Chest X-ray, PA view. Patient: 50 years old, sex M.
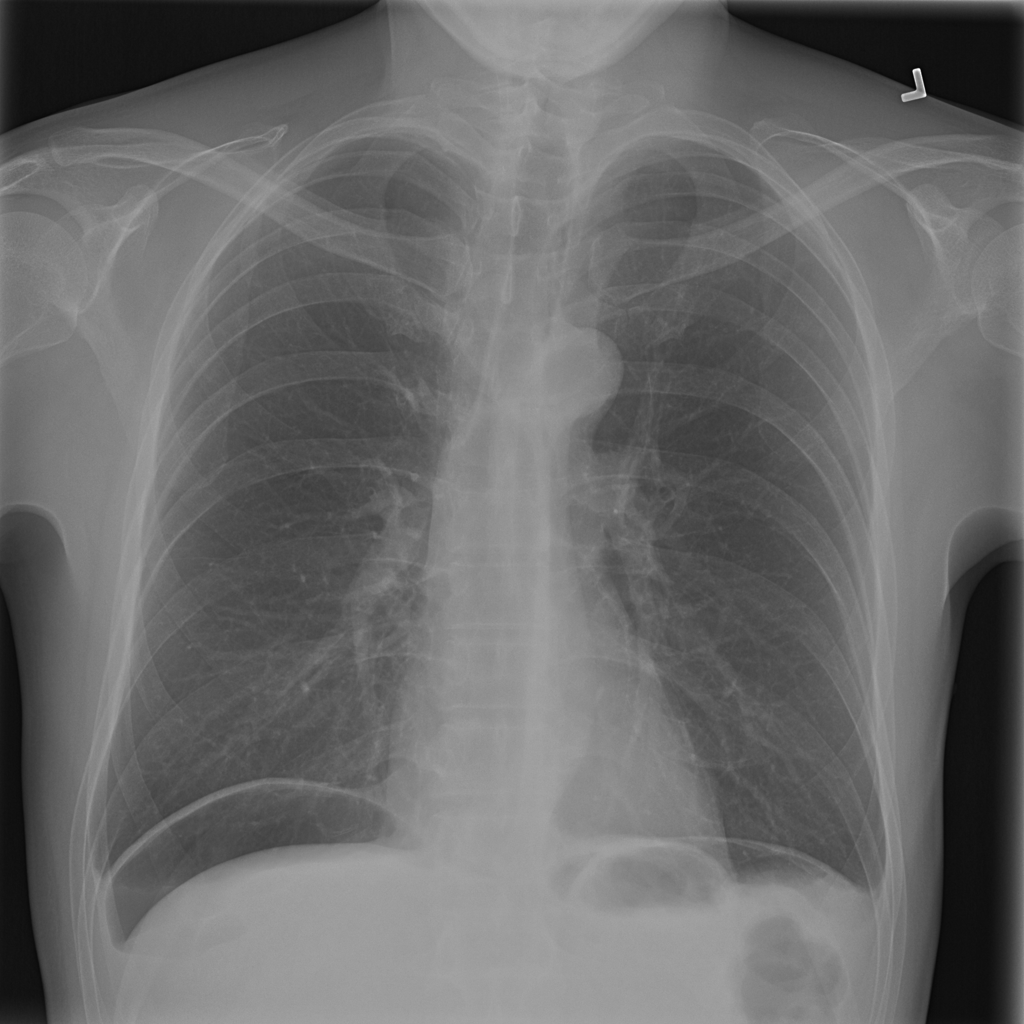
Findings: Effusion